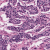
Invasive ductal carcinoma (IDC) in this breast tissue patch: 1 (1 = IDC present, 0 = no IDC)